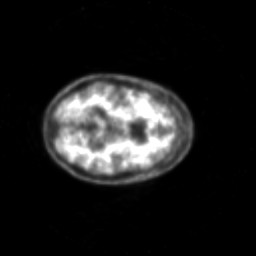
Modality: PET
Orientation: axial
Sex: female
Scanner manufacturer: siemens